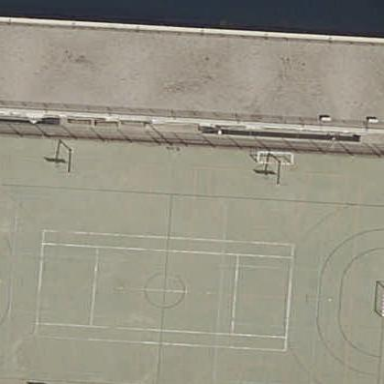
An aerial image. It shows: Tennis court in leisure pitch.